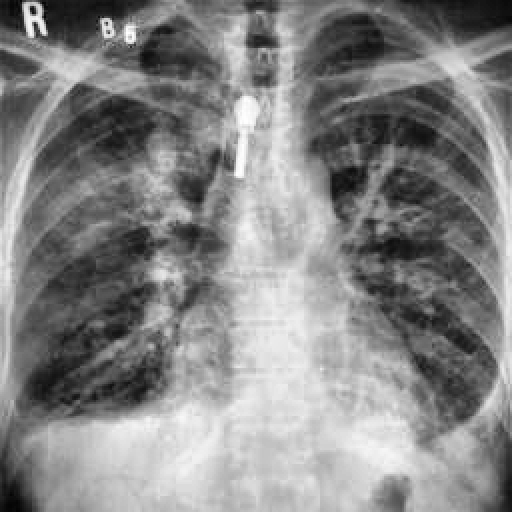
Finding: TUBERCULOSIS